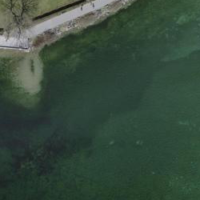
EUNIS habitat code: 14
Species observed at this site:
Chroicocephalus ridibundus
Phalacrocorax carbo
Podiceps cristatus
Larus michahellis
Cygnus olor
Fulica atra
Anas platyrhynchos
Milvus milvus
Hemerocallis fulva
Phoenicurus ochruros
Passer domesticus
Leucojum vernum